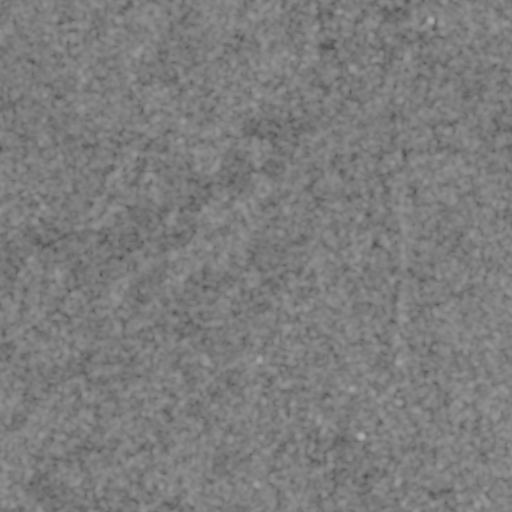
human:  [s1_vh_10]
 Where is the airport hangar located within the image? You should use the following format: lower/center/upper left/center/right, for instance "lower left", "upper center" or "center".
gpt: The airport hangar is located in the upper right of the image.
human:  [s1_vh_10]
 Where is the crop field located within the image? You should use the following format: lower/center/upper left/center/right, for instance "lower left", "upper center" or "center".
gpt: The crop field is located in the lower right of the image.
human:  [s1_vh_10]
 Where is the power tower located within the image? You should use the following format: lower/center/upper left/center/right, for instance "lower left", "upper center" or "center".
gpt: The power tower is located in the lower of the image.
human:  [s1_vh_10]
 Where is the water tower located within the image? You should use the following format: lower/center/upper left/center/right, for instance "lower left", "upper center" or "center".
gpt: The water tower is located in the center right of the image.
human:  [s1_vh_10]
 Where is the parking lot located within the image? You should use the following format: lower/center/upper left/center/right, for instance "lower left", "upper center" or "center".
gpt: There is no parking lot in the image.

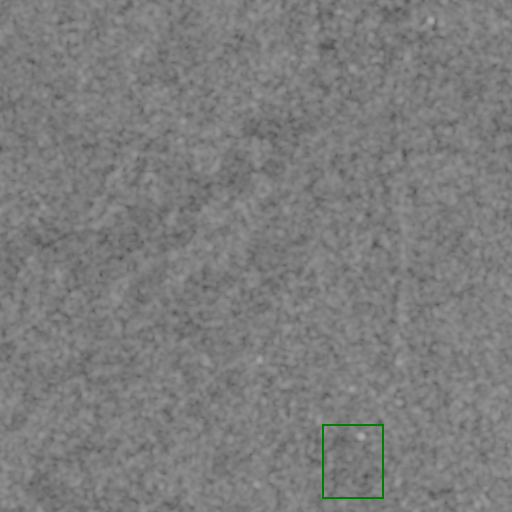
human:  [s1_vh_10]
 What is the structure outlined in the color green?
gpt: The structure outlined in green is a crop field.
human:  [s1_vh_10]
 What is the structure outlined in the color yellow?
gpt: There is no yellow outline.